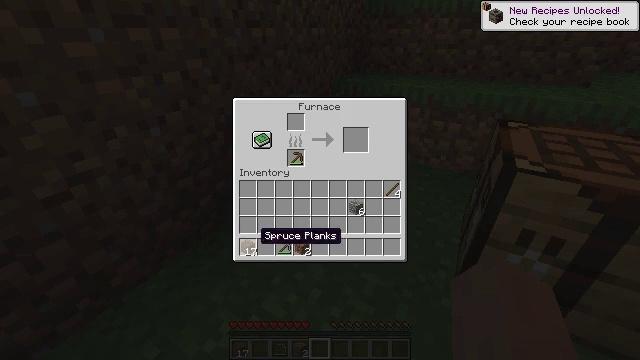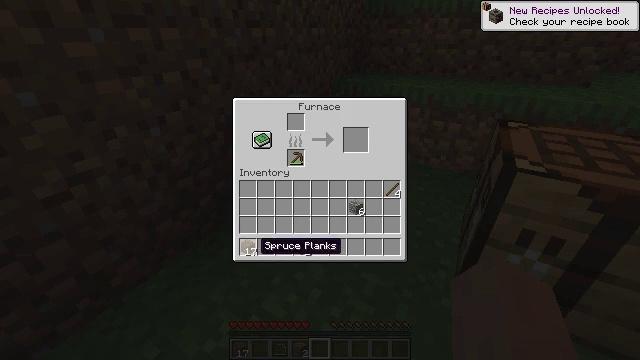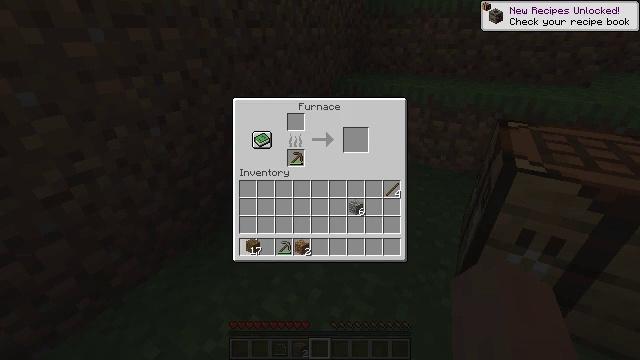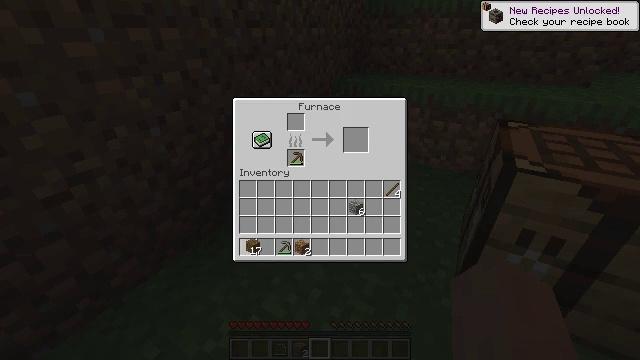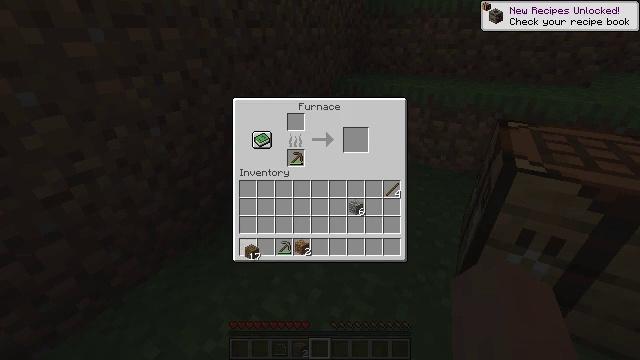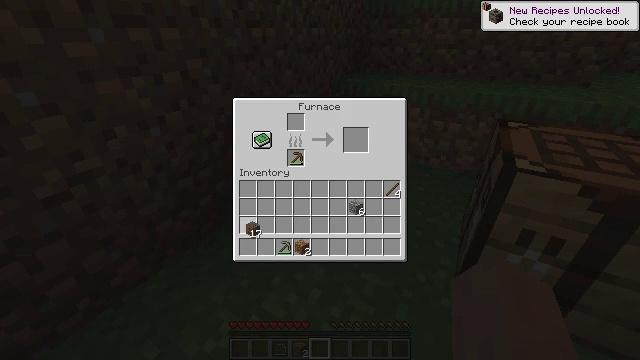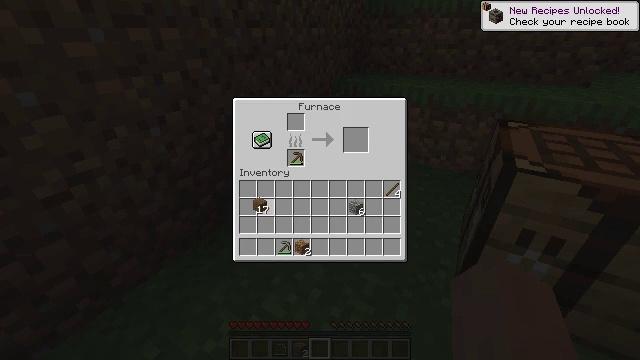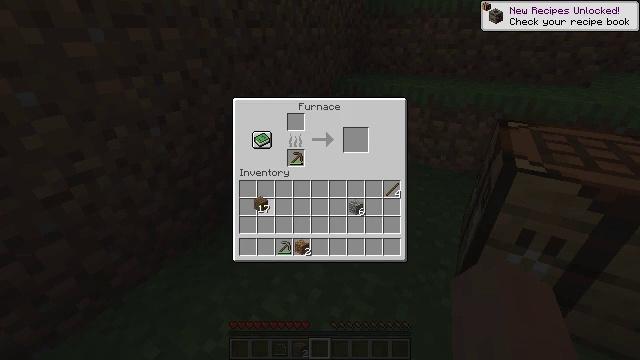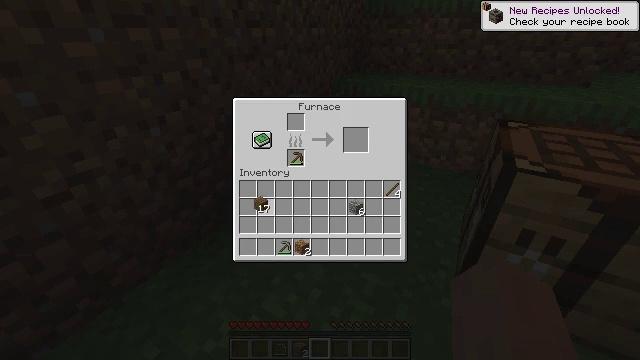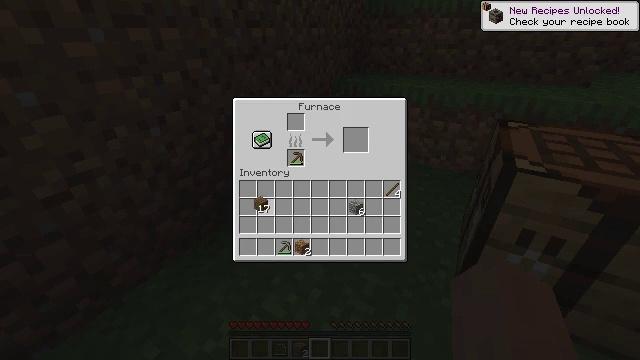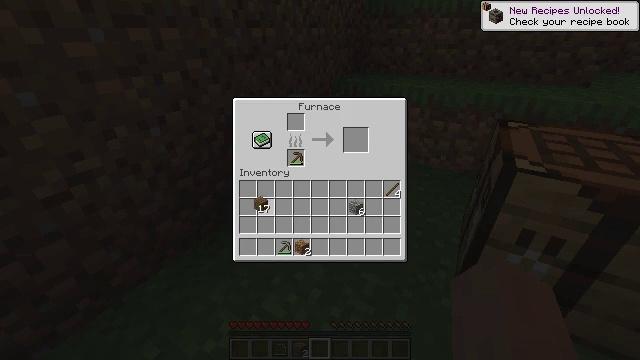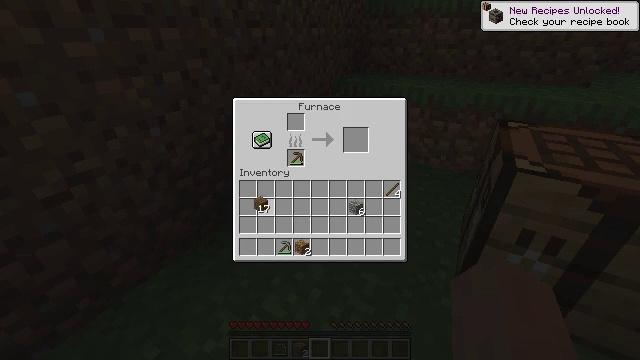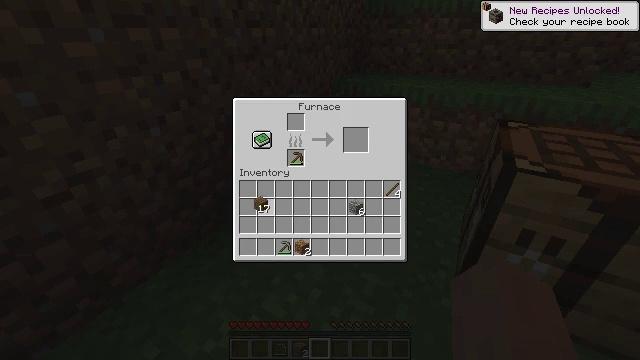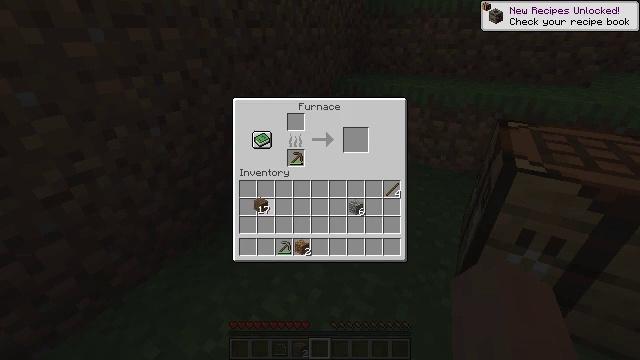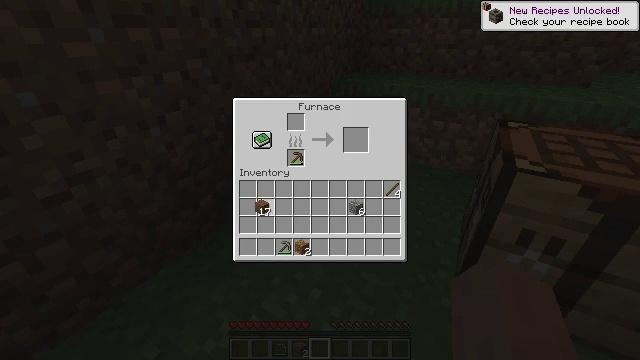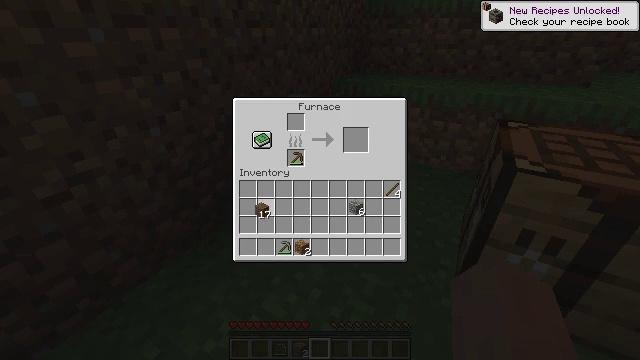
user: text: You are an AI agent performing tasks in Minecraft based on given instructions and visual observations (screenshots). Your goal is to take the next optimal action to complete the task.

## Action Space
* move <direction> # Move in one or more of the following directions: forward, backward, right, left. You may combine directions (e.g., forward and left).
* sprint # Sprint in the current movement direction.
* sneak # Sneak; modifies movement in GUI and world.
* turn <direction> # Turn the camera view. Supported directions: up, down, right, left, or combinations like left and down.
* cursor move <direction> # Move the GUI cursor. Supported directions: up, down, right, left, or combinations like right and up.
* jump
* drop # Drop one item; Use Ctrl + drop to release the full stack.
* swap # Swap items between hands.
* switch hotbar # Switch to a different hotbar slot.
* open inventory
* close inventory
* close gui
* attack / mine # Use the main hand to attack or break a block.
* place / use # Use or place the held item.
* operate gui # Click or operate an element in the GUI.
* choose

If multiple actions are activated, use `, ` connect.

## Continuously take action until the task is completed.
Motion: motion action
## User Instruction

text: Remove oak leaves from branches.
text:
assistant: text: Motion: no_op
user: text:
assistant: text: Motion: attack / mine
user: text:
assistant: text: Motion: attack / mine
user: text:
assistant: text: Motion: attack / mine
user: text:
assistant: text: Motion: turn up
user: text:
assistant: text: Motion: turn up
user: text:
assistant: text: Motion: no_op
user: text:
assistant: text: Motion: no_op
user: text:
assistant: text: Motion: no_op
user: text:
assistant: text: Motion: no_op
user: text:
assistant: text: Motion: no_op
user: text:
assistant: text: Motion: no_op
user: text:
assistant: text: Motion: no_op
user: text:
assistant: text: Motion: no_op
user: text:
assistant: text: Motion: no_op
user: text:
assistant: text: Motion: no_op
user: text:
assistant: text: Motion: attack / mine
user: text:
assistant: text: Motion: attack / mine
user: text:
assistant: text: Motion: attack / mine
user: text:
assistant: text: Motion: no_op
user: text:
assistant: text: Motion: no_op
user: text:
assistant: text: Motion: no_op
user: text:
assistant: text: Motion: turn right
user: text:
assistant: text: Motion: no_op
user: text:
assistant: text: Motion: no_op
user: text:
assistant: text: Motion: no_op
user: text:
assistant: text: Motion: no_op
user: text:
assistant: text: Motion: no_op
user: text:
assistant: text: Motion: no_op
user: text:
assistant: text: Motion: no_op